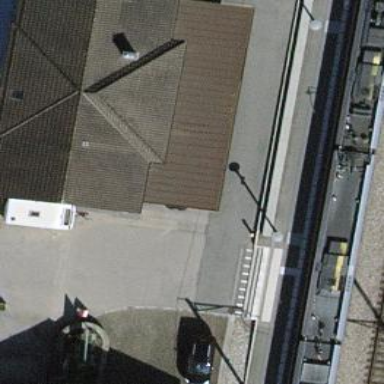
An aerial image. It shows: Train station building.